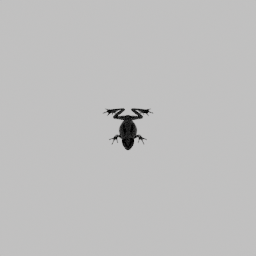
Label: animals